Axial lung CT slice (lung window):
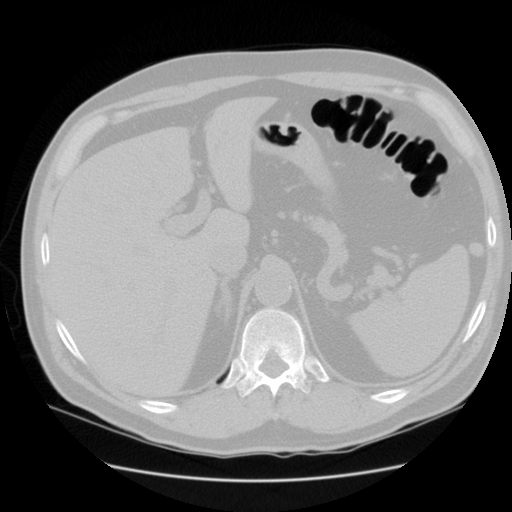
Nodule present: no